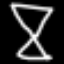
Label: hourglass